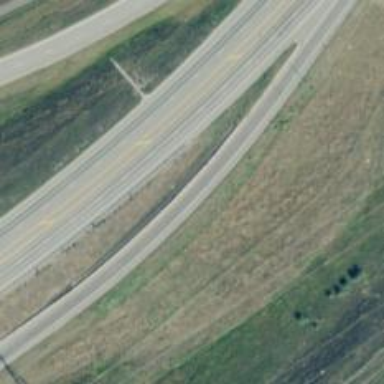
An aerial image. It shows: Trunk link highway.